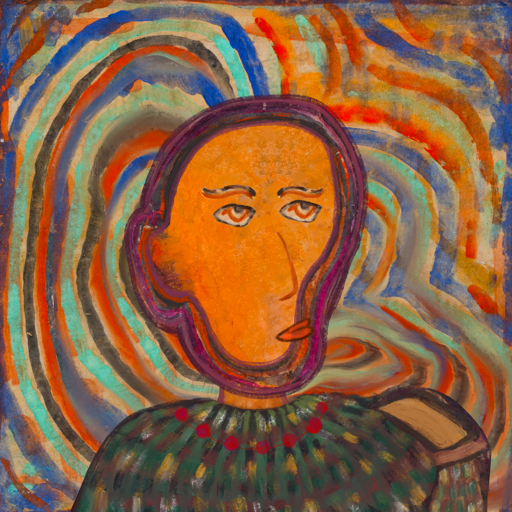
Background: Sisters, Head And Neck Side: Hypocrite_w_Hair, Face Side: Experience, Bust: After_Raid, Hair Side: Blank, Head Accessory: Blank, Second Necklace: Blank, Necklace: Irani_3, Baby: Blank